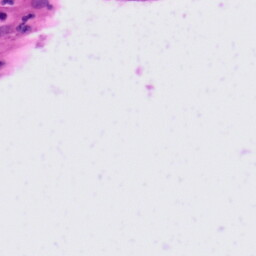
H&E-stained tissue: Tonsil